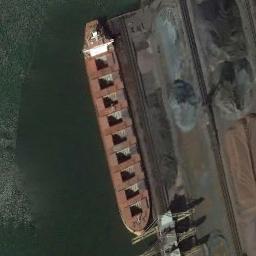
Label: ship